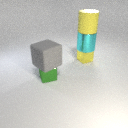
large cyan metal cylinder behind large gray rubber cube